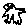
Label: bird